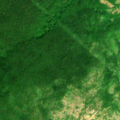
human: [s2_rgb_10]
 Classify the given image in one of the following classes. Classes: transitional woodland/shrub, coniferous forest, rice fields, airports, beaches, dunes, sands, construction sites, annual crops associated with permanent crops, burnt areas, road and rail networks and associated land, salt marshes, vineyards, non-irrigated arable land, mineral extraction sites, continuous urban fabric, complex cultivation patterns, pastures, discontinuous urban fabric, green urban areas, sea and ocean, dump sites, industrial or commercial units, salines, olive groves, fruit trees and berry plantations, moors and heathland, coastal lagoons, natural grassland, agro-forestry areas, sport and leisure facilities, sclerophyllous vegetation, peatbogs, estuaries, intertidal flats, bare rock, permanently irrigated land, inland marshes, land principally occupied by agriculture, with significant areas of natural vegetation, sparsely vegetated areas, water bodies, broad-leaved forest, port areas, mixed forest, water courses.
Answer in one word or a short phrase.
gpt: broad-leaved forest, transitional woodland/shrub